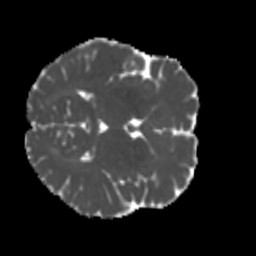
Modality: MD
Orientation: axial
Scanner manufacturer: siemens
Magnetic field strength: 3 T
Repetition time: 4 s
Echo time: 0.0594 s